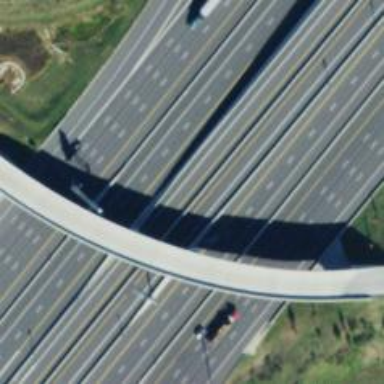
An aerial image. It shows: Bridge with beam structure.